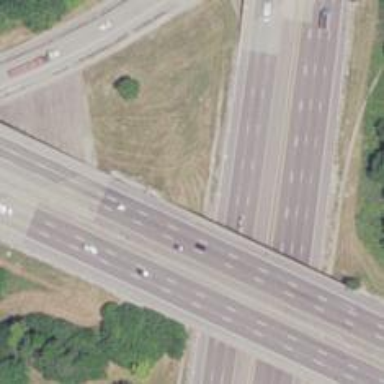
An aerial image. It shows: Bridge over motorway.